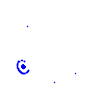
Particle: pion